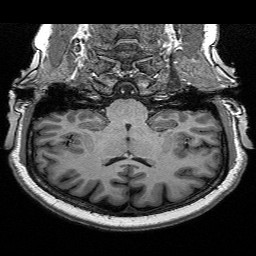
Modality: T1w
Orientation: sagittal